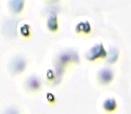
Label: Phaeocystis